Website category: university
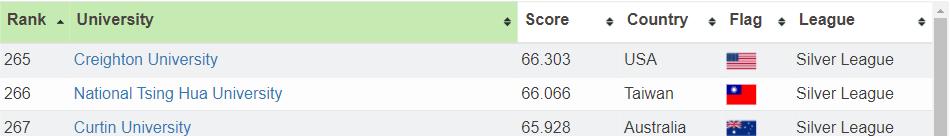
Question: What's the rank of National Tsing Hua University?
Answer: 266

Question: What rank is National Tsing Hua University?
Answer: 266

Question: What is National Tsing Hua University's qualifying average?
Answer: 266

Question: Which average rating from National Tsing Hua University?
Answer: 266

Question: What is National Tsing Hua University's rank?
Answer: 266

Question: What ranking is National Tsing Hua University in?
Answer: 266

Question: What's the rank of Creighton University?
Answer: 265

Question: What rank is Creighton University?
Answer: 265

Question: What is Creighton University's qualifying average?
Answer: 265

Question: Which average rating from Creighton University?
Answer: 265

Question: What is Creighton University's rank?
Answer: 265

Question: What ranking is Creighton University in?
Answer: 265

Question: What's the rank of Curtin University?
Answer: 267

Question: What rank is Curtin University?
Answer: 267

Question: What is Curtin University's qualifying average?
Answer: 267

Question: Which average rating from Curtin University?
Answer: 267

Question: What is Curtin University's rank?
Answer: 267

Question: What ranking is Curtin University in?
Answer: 267

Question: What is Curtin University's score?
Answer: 65.928

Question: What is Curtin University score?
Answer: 65.928

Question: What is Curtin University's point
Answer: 65.928

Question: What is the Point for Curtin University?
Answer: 65.928

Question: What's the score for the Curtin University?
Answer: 65.928

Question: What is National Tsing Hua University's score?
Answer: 66.066

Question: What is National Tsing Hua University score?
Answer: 66.066

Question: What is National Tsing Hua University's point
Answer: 66.066

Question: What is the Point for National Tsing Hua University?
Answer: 66.066

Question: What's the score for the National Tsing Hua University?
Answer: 66.066

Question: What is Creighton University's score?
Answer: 66.303

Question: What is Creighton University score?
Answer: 66.303

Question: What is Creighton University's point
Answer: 66.303

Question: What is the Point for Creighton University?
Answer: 66.303

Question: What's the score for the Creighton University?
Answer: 66.303

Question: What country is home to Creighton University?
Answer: USA

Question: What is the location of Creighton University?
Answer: USA

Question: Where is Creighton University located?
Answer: USA

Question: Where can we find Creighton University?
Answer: USA

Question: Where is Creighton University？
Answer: USA

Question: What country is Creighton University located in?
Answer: USA

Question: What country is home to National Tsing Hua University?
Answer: Taiwan

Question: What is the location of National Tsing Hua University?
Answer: Taiwan

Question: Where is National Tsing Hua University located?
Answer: Taiwan

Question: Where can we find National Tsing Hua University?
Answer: Taiwan

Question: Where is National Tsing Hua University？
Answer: Taiwan

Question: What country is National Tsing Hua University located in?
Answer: Taiwan

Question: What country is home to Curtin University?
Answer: Australia

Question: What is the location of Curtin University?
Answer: Australia

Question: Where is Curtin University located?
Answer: Australia

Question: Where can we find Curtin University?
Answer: Australia

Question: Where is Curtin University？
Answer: Australia

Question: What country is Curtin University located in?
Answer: Australia

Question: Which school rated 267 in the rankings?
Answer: Curtin University

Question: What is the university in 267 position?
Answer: Curtin University

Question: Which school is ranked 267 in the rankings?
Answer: Curtin University

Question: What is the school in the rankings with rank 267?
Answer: Curtin University

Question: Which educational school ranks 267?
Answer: Curtin University

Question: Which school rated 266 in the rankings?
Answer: National Tsing Hua University

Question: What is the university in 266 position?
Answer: National Tsing Hua University

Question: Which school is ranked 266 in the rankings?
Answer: National Tsing Hua University

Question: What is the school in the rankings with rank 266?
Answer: National Tsing Hua University

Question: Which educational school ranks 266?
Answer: National Tsing Hua University

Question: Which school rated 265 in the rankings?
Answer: Creighton University

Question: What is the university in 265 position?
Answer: Creighton University

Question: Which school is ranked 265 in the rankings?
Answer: Creighton University